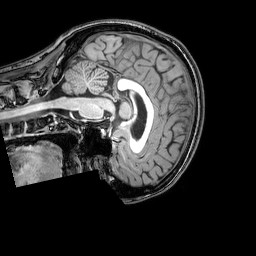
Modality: T1w
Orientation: sagittal
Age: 25
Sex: female
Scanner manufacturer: philips
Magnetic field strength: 3 T
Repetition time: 0.008113 s
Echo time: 0.003709 s